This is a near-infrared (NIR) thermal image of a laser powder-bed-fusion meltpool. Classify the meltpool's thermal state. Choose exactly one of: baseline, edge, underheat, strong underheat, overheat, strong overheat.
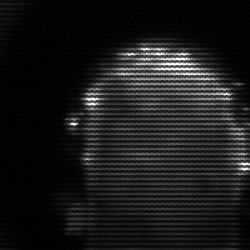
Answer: baseline